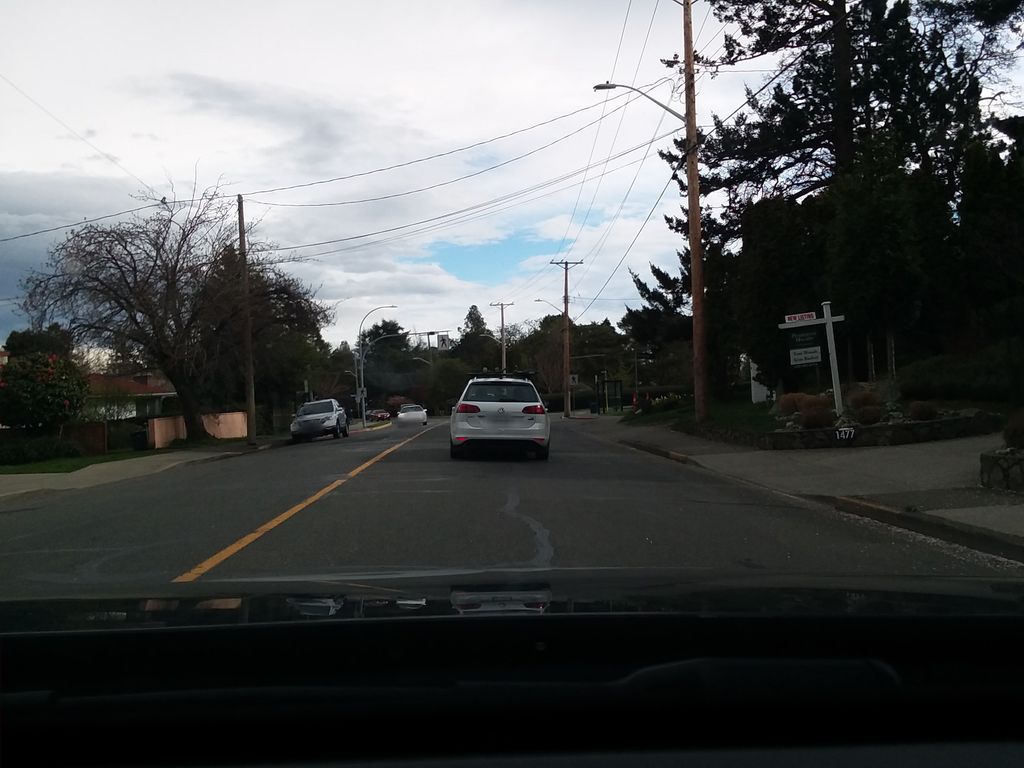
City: victoria